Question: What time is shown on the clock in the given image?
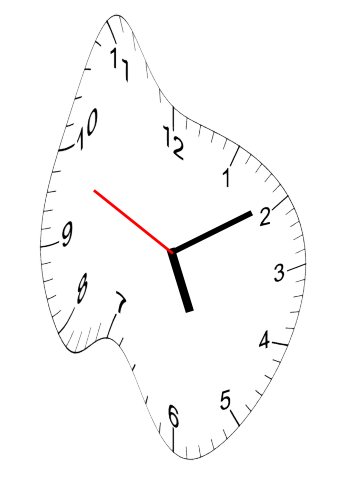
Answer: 05:09:49